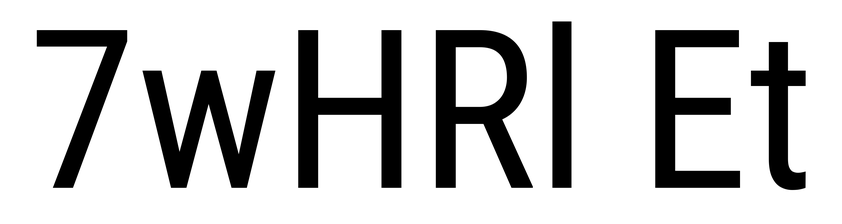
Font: Roboto_Condensed_Regular